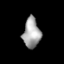
Tissue: lung
Cell type: Epithelial cells
Senescence score: 0.2252
Nuclear area (px): 500
Mean DAPI intensity: 165.466